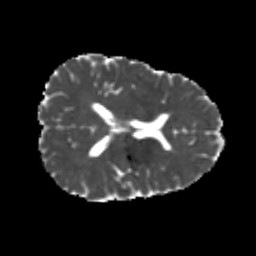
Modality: MD
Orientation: axial
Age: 20
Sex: male
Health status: healthy
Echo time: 0.074 s